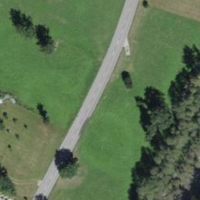
EUNIS habitat code: 24
Species observed at this site:
Petasites albus